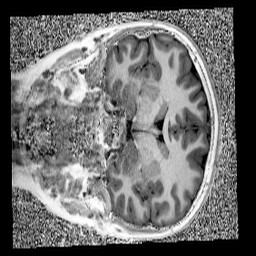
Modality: UNIT1
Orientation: coronal
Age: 12
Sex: male
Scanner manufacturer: siemens
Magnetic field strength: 3 T
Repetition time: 4 s
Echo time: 0.00303 s